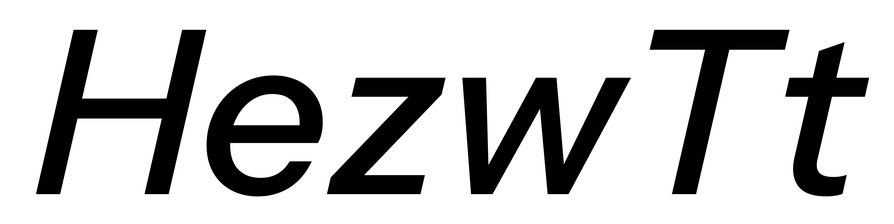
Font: InstrumentSans-Italic_Medium_Italic